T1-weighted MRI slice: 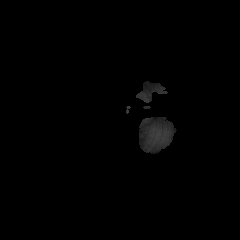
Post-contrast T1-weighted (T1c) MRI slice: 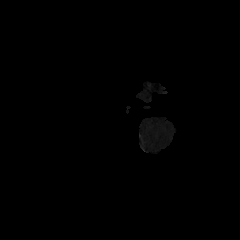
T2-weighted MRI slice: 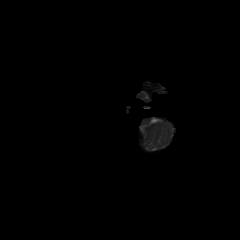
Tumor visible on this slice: no